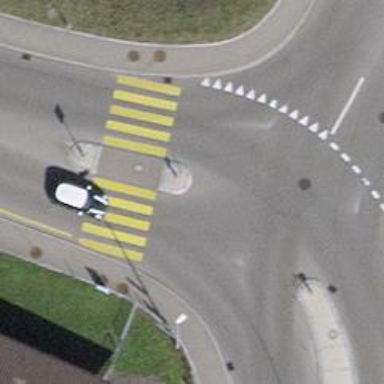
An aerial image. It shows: Kerb serving as barrier.